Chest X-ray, PA view. Patient: 62 years old, sex M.
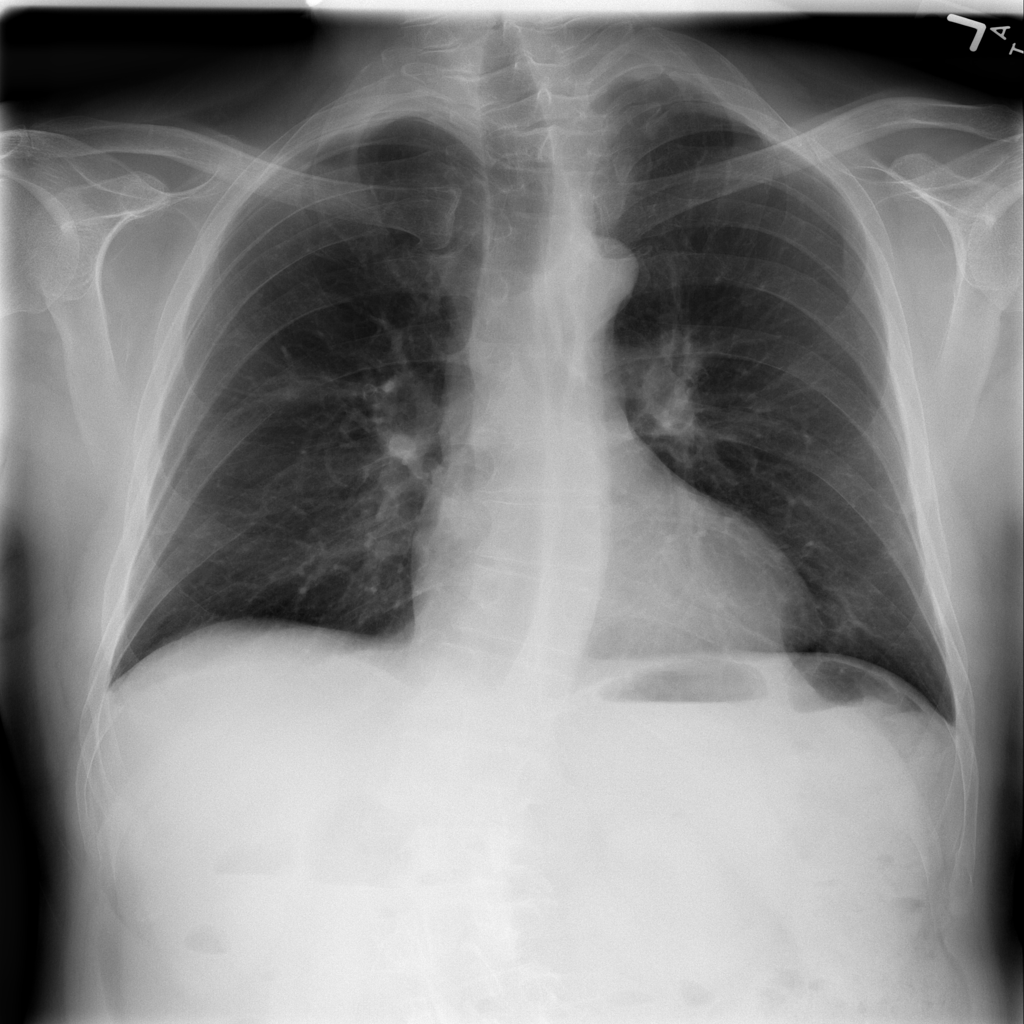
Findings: Nodule